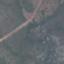
Land use / land cover class: HerbaceousVegetation